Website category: book
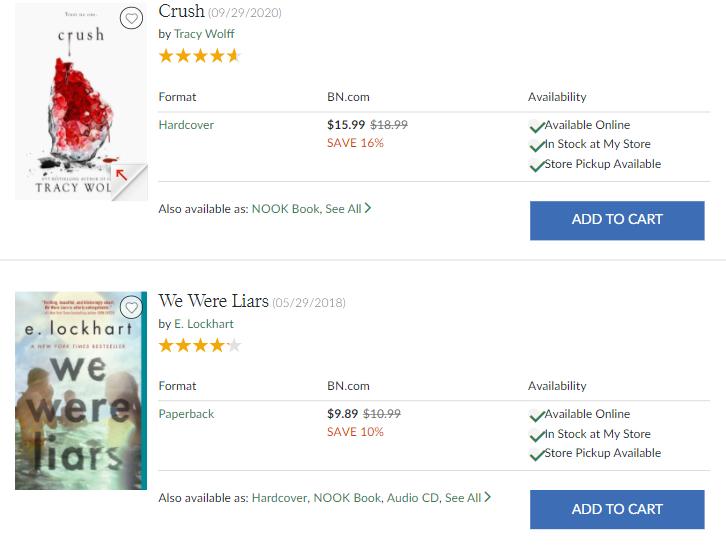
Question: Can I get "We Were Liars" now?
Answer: yes

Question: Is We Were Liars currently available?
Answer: yes

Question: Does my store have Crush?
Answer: yes

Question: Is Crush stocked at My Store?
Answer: yes

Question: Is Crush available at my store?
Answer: yes

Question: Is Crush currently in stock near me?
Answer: yes

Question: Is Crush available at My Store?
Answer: yes

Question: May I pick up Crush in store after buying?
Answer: yes

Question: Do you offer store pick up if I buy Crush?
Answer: yes

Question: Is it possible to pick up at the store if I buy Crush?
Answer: yes

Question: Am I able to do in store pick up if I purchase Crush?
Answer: yes

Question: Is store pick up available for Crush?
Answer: yes

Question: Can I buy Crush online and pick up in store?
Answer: yes